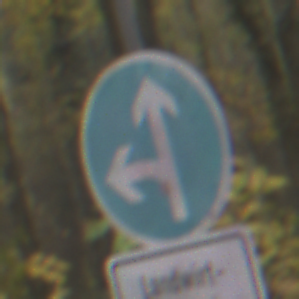
Verkehrszeichen: VorgeschriebeneFahrtrichtungGeradeausOderLinks
Zusatzzeichen unten: BesondereFahrzeugeUndTransportgueter6
Umgebung: Outdoor, Nature
Tageszeit: MorningAfternoon
Wetter: Overcast
Licht: Natural
Jahreszeit: Autumn
Kontrast: LowContrast